Question: I'm getting a "'Subquery returns more than 1 row'" error while running a query that's meant to return results of two subqueries. Why is returning more than one row a problem here, and how can I get around this problem?
Data tables and relevant fields look like this:
'Accounts'
'Meetings'
'Users'
A meeting is assigned to an account and to a user. I'm trying to create a table that will display the quantities of meetings per assigned user per account where the meeting start date is within different date ranges. The date ranges should be arranged in the same row, as a table with these headings:
Account | User's Last Name | Meetings 1-31 days in the future | Meetings 31-60 days in the future
as shown in this image:
.
This is my query:
'''
SELECT
(SELECT
a.name
FROM
accounts AS a
JOIN
meetings AS m ON a.id = m.account_id
AND date_start BETWEEN CURDATE() AND DATE_ADD(CURDATE(),INTERVAL 60 DAY)
JOIN
users AS u ON m.assigned_user_id = u.id
WHERE
m.status = 'Planned'
AND m.deleted = 0
GROUP BY a.id, u.id) AS 'Account',
(SELECT
u.last_name
FROM
accounts AS a
JOIN
meetings AS m ON a.id = m.account_id
AND date_start BETWEEN CURDATE() AND DATE_ADD(CURDATE(),INTERVAL 60 DAY)
JOIN
users AS u ON m.assigned_user_id = u.id
WHERE
m.status = 'Planned'
AND m.deleted = 0
GROUP BY a.id, u.id) AS 'Name',
(SELECT
COUNT(m.id)
FROM
accounts AS a
JOIN
meetings AS m ON a.id = m.account_id
AND date_start BETWEEN CURDATE() AND DATE_ADD(CURDATE(),INTERVAL 30 DAY)
JOIN
users AS u ON m.assigned_user_id = u.id
WHERE
m.status = 'Planned'
AND m.deleted = 0
GROUP BY a.id, u.id) AS 'Meetings 1-30 days',
(SELECT
COUNT(m.id)
FROM
accounts AS a2
JOIN
meetings AS m ON a.id = m.account_id
AND m.date_start BETWEEN DATE_ADD(CURDATE(),INTERVAL 31 DAY) AND DATE_ADD(CURDATE(),INTERVAL 60 DAY)
JOIN
users AS u ON m.assigned_user_id = u.id
WHERE
m.status = 'Planned'
AND m.deleted = 0
GROUP BY a.id, u.id) AS 'Meetings 31-60 days'
'''
Columns containing the names of accounts and names of users had to be added as subqueries in order to avoid "'Operand should contain 1 column(s)'" errors. Columns corresponding to the counts of meetings had to be subqueries because no single row of the joined table can fit both date ranges at the same time. Each subquery returns the expected results when run individually. But I get "'Subquery returns more than 1 row'" when the subqueries are put together as shown. I tried assigning different aliases to each subquery, but that did not help.
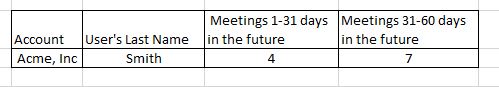
Answer: SQL queries do not return nested result sets; so an expression (such as a subquery) used in a SELECT clause cannot have multiple values, as that would "nest" it's values. You more likely just need to use conditional aggregation, like so:
'''
SELECT a.id, u.id, a.name, u.last_name
, COUNT(CASE WHEN m.date_start BETWEEN CURDATE() AND DATE_ADD(CURDATE(),INTERVAL 30 DAY) THEN 1 ELSE NULL END) AS 'Meetings 1-30 days'
, COUNT(CASE WHEN m.date_start BETWEEN DATE_ADD(CURDATE(),INTERVAL 31 DAY) AND DATE_ADD(CURDATE(),INTERVAL 60 DAY) THEN 1 ELSE NULL END) AS 'Meetings 31-60 days'
, COUNT(CASE WHEN THEN 1 ELSE NULL END) AS
FROM accounts AS a
JOIN meetings AS m ON a.id = m.account_id
JOIN users AS u ON m.assigned_user_id = u.id
WHERE m.status = 'Planned' AND m.deleted = 0
AND m.date_start BETWEEN CURDATE() AND DATE_ADD(CURDATE(),INTERVAL 60 DAY)
GROUP BY a.id, u.id, a.name, u.last_name
;
'''
Notes: is technically automatic, and can be omitted; it is just there for clarity. Aggregate functions, such as COUNT, ignore NULL values; the only time null values affect such functions is when they encounter only null values (in which case their results are null).
Sidenote: You have continued with your query in a form similar to what you originally had; if you included the grouping fields in the subqueries' results, the subqueries could have been joined together (but that would have been a lot of redundant joining of accounts, meetings, and users).